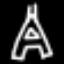
Label: The Eiffel Tower